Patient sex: M
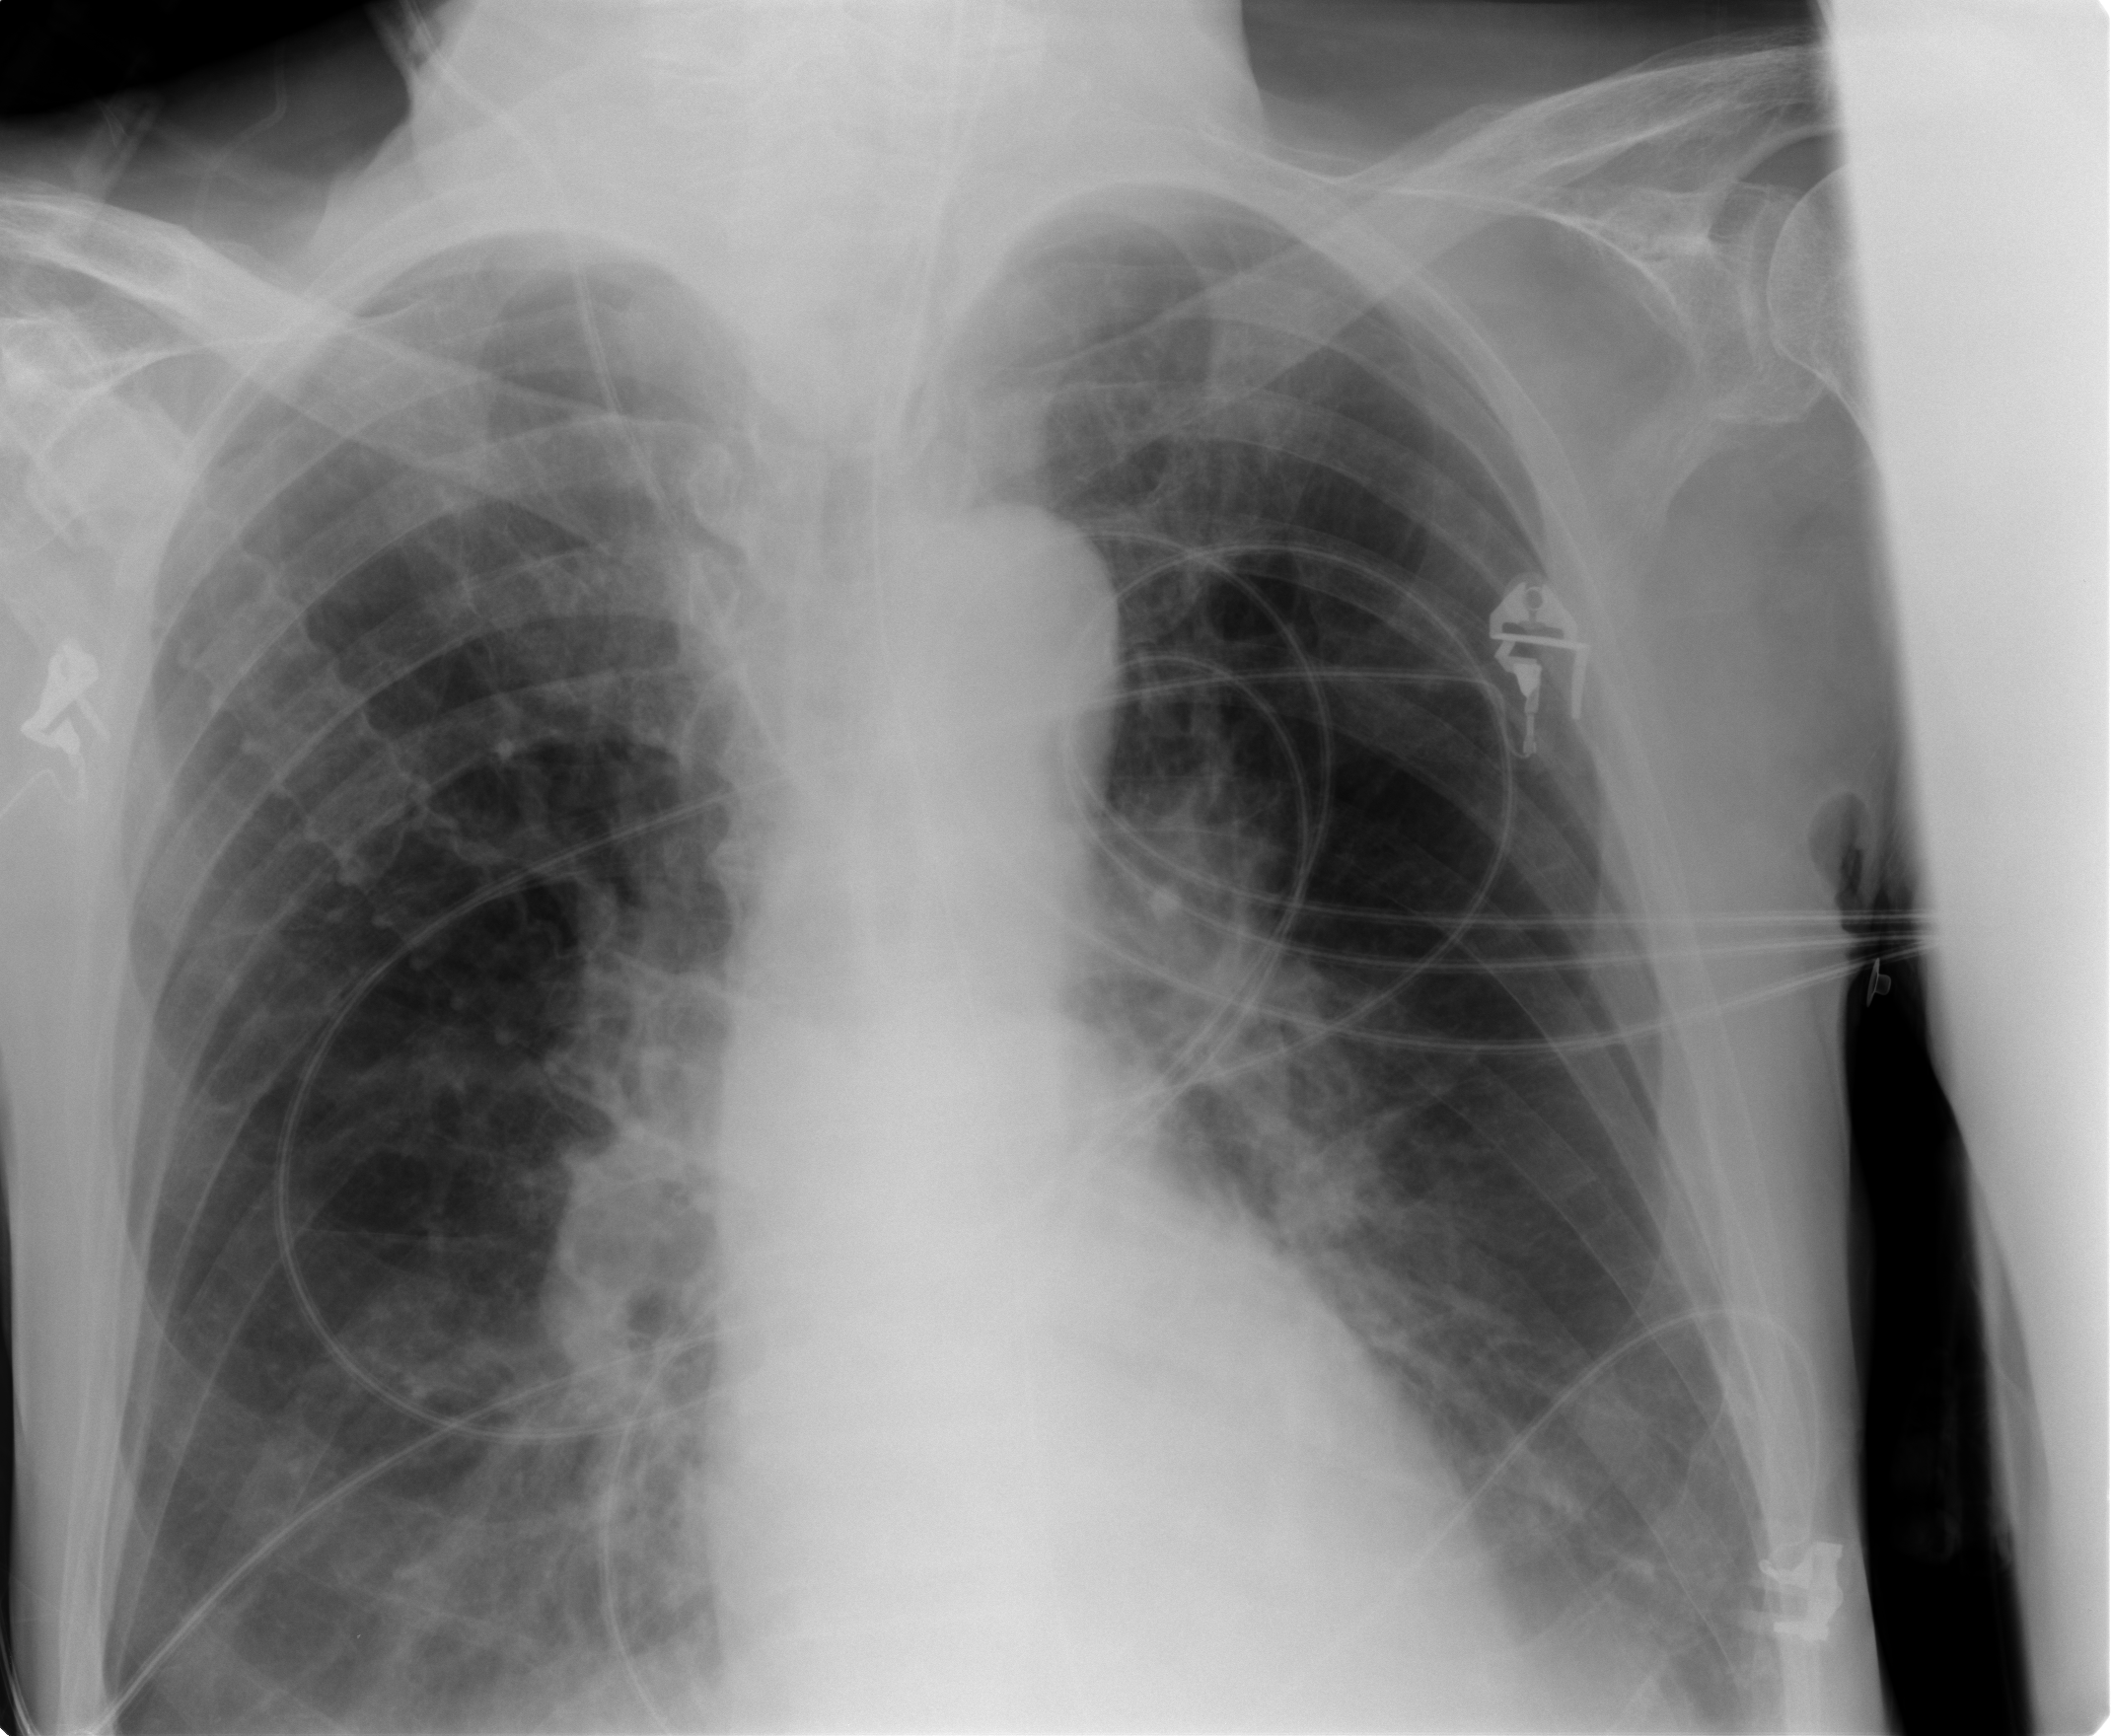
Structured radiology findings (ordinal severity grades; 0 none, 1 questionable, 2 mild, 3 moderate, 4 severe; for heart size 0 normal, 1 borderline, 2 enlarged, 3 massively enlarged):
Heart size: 0
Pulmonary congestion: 2
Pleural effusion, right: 2
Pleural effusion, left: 2
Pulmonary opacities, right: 0
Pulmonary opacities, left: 0
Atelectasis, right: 2
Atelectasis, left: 2